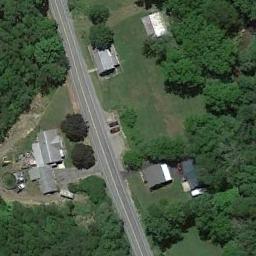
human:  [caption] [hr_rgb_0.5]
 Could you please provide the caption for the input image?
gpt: The freeway is next to the houses and some trees .

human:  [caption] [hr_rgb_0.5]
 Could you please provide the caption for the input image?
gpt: A straight freeway goes through the forest with some trees and houses .

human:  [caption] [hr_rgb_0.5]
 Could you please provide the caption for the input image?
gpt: There are large green forests around the freeway, And there are several buildings in the forest .

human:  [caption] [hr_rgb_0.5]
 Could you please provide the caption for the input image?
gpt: There is only a white truck on the left highway .

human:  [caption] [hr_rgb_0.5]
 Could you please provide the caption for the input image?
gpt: There are some gray buildings and many green trees beside the freeway .